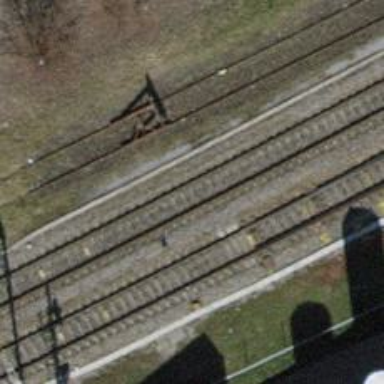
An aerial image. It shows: Single railway track with electrification through contact line.